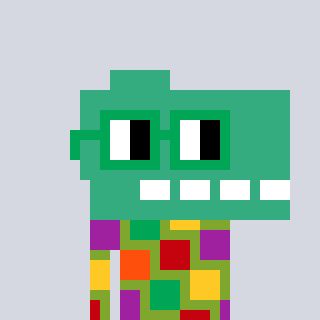
a pixel art character with square green glasses, a dino-shaped head and a slimegreen-colored body on a cool background